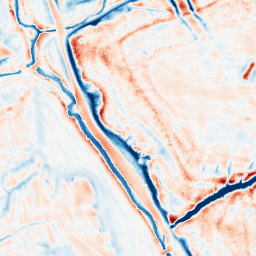
Category: edge_preserving
Decomposition family: bilateral
Decomposition parameters: d: 21
sigma_color: 100
sigma_space: 100
Upsampling method: sinc_blackman
Upsampling parameters: scale: 2
kernel_size: 16
Upsampling scale: 2